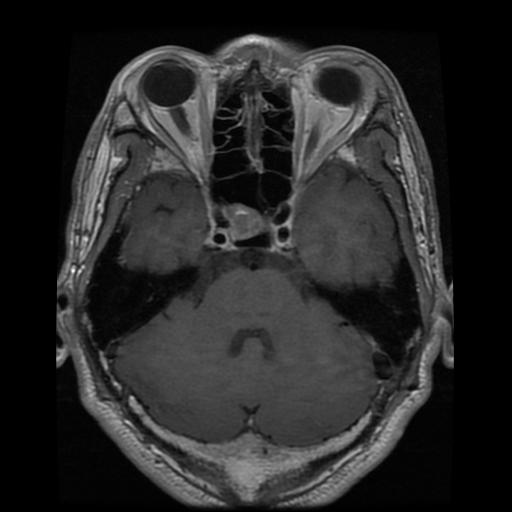
Label: pituitary